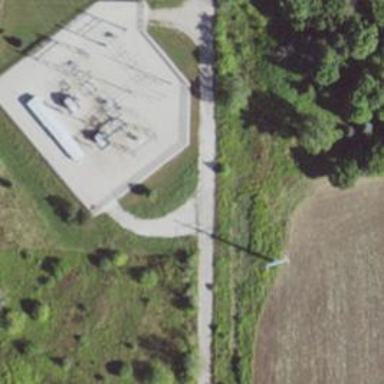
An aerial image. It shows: Power substation.